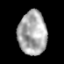
Tissue: prostate
Cell type: T cells
Senescence score: 0.3432
Nuclear area (px): 1224
Mean DAPI intensity: 169.104